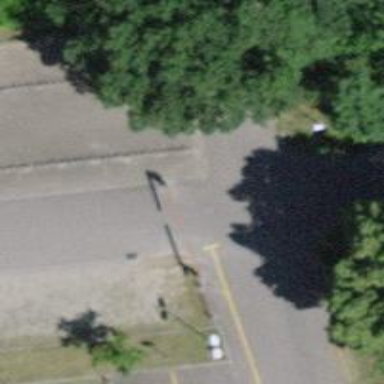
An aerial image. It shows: Asphalt parking aisle off service road.